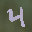
Label: 4